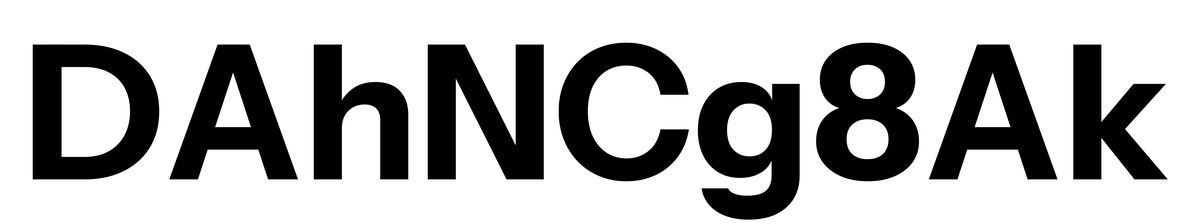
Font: InstrumentSans_Bold